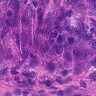
Metastatic tissue present: yes